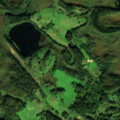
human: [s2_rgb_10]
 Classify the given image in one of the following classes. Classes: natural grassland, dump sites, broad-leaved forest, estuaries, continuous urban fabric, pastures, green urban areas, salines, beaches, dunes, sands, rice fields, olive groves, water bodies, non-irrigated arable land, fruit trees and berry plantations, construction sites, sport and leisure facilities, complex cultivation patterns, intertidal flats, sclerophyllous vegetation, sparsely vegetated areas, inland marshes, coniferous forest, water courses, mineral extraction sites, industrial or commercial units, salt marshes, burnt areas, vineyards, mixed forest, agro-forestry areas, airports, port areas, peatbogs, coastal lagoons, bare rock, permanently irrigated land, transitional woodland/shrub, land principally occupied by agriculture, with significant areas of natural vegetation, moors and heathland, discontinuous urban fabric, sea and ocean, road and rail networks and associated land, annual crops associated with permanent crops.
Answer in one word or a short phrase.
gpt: pastures, land principally occupied by agriculture, with significant areas of natural vegetation, broad-leaved forest, mixed forest, transitional woodland/shrub, inland marshes